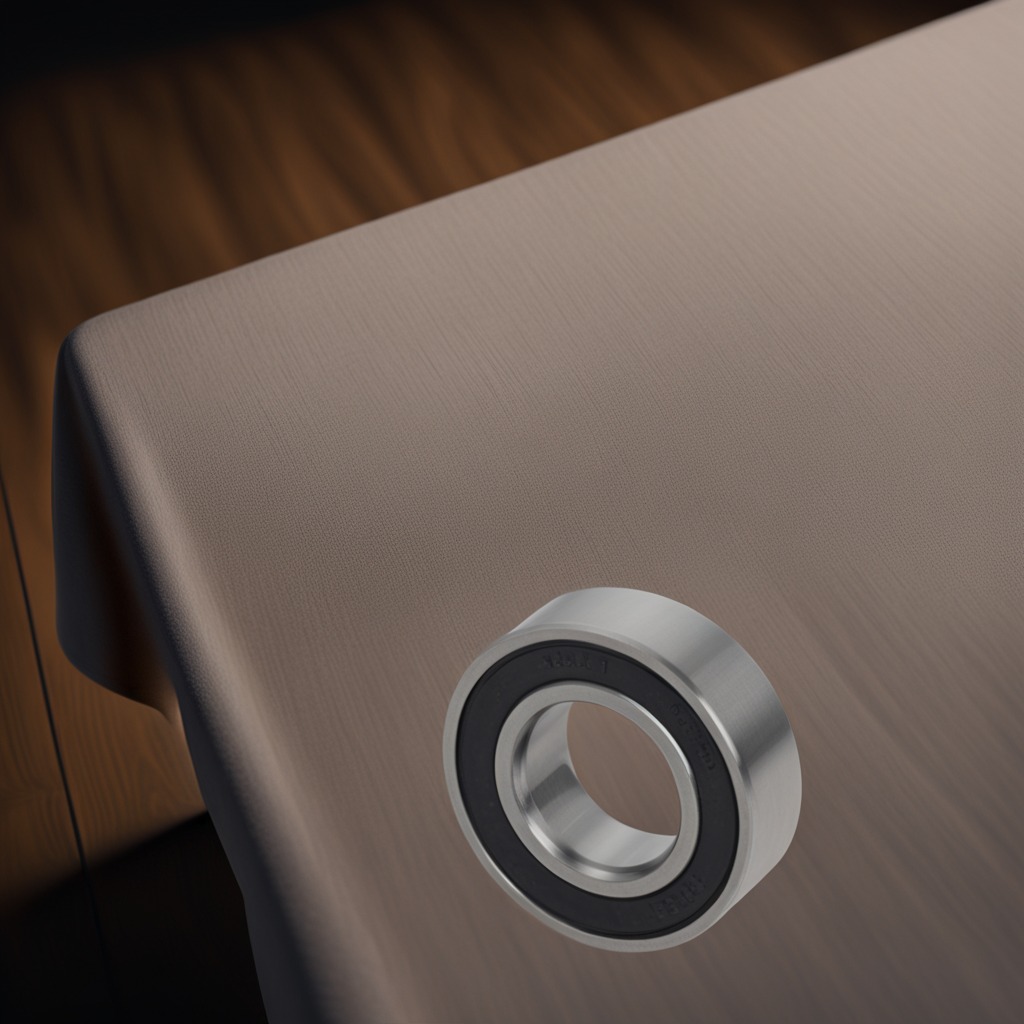
A metal ball bearing is lying on a wooden table.